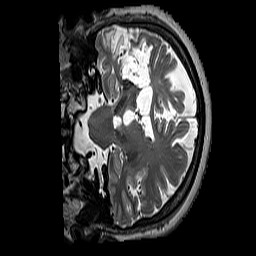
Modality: T2w
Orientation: coronal
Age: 53
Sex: female
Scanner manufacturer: siemens
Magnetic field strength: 3 T
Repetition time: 3.2 s
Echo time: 0.212 s